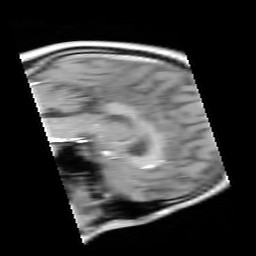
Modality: FLASH
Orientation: sagittal
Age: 33
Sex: male
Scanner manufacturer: siemens
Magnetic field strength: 3 T
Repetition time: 0.245 s
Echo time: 0.0026 s